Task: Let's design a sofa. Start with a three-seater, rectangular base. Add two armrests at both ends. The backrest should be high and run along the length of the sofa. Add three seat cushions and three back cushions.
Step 19:
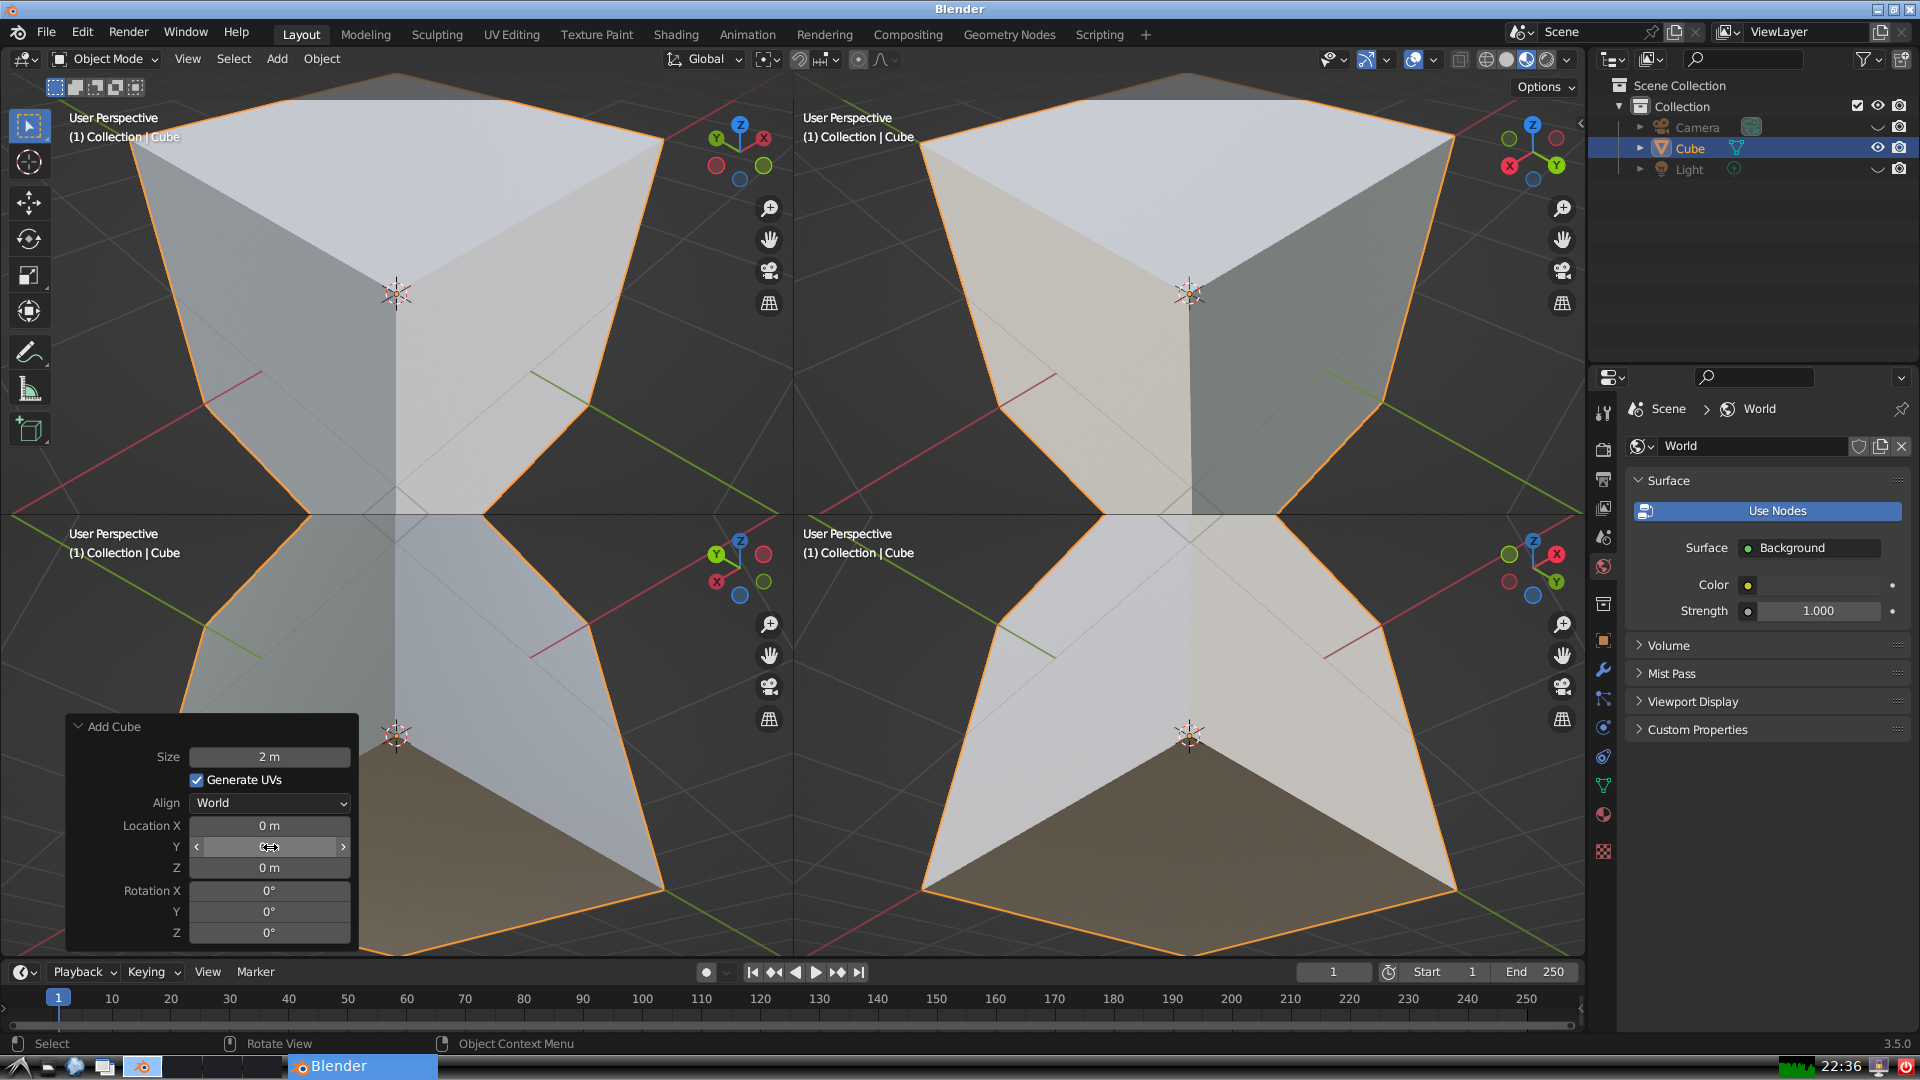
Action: {"mouse_move": [270, 867]}